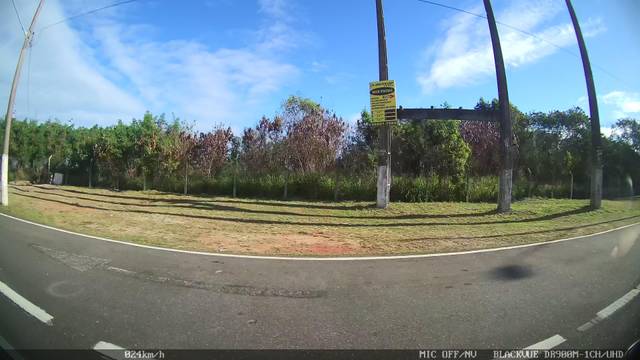
Region: Brazil
Coordinates: -20.273, -40.281